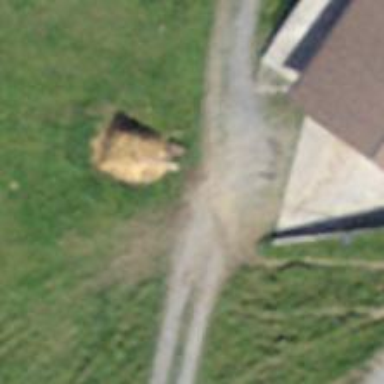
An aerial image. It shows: Gravel track with grade 2 quality.